Field crop: maize
Growth stage: 2
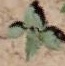
Species: datura